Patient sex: F
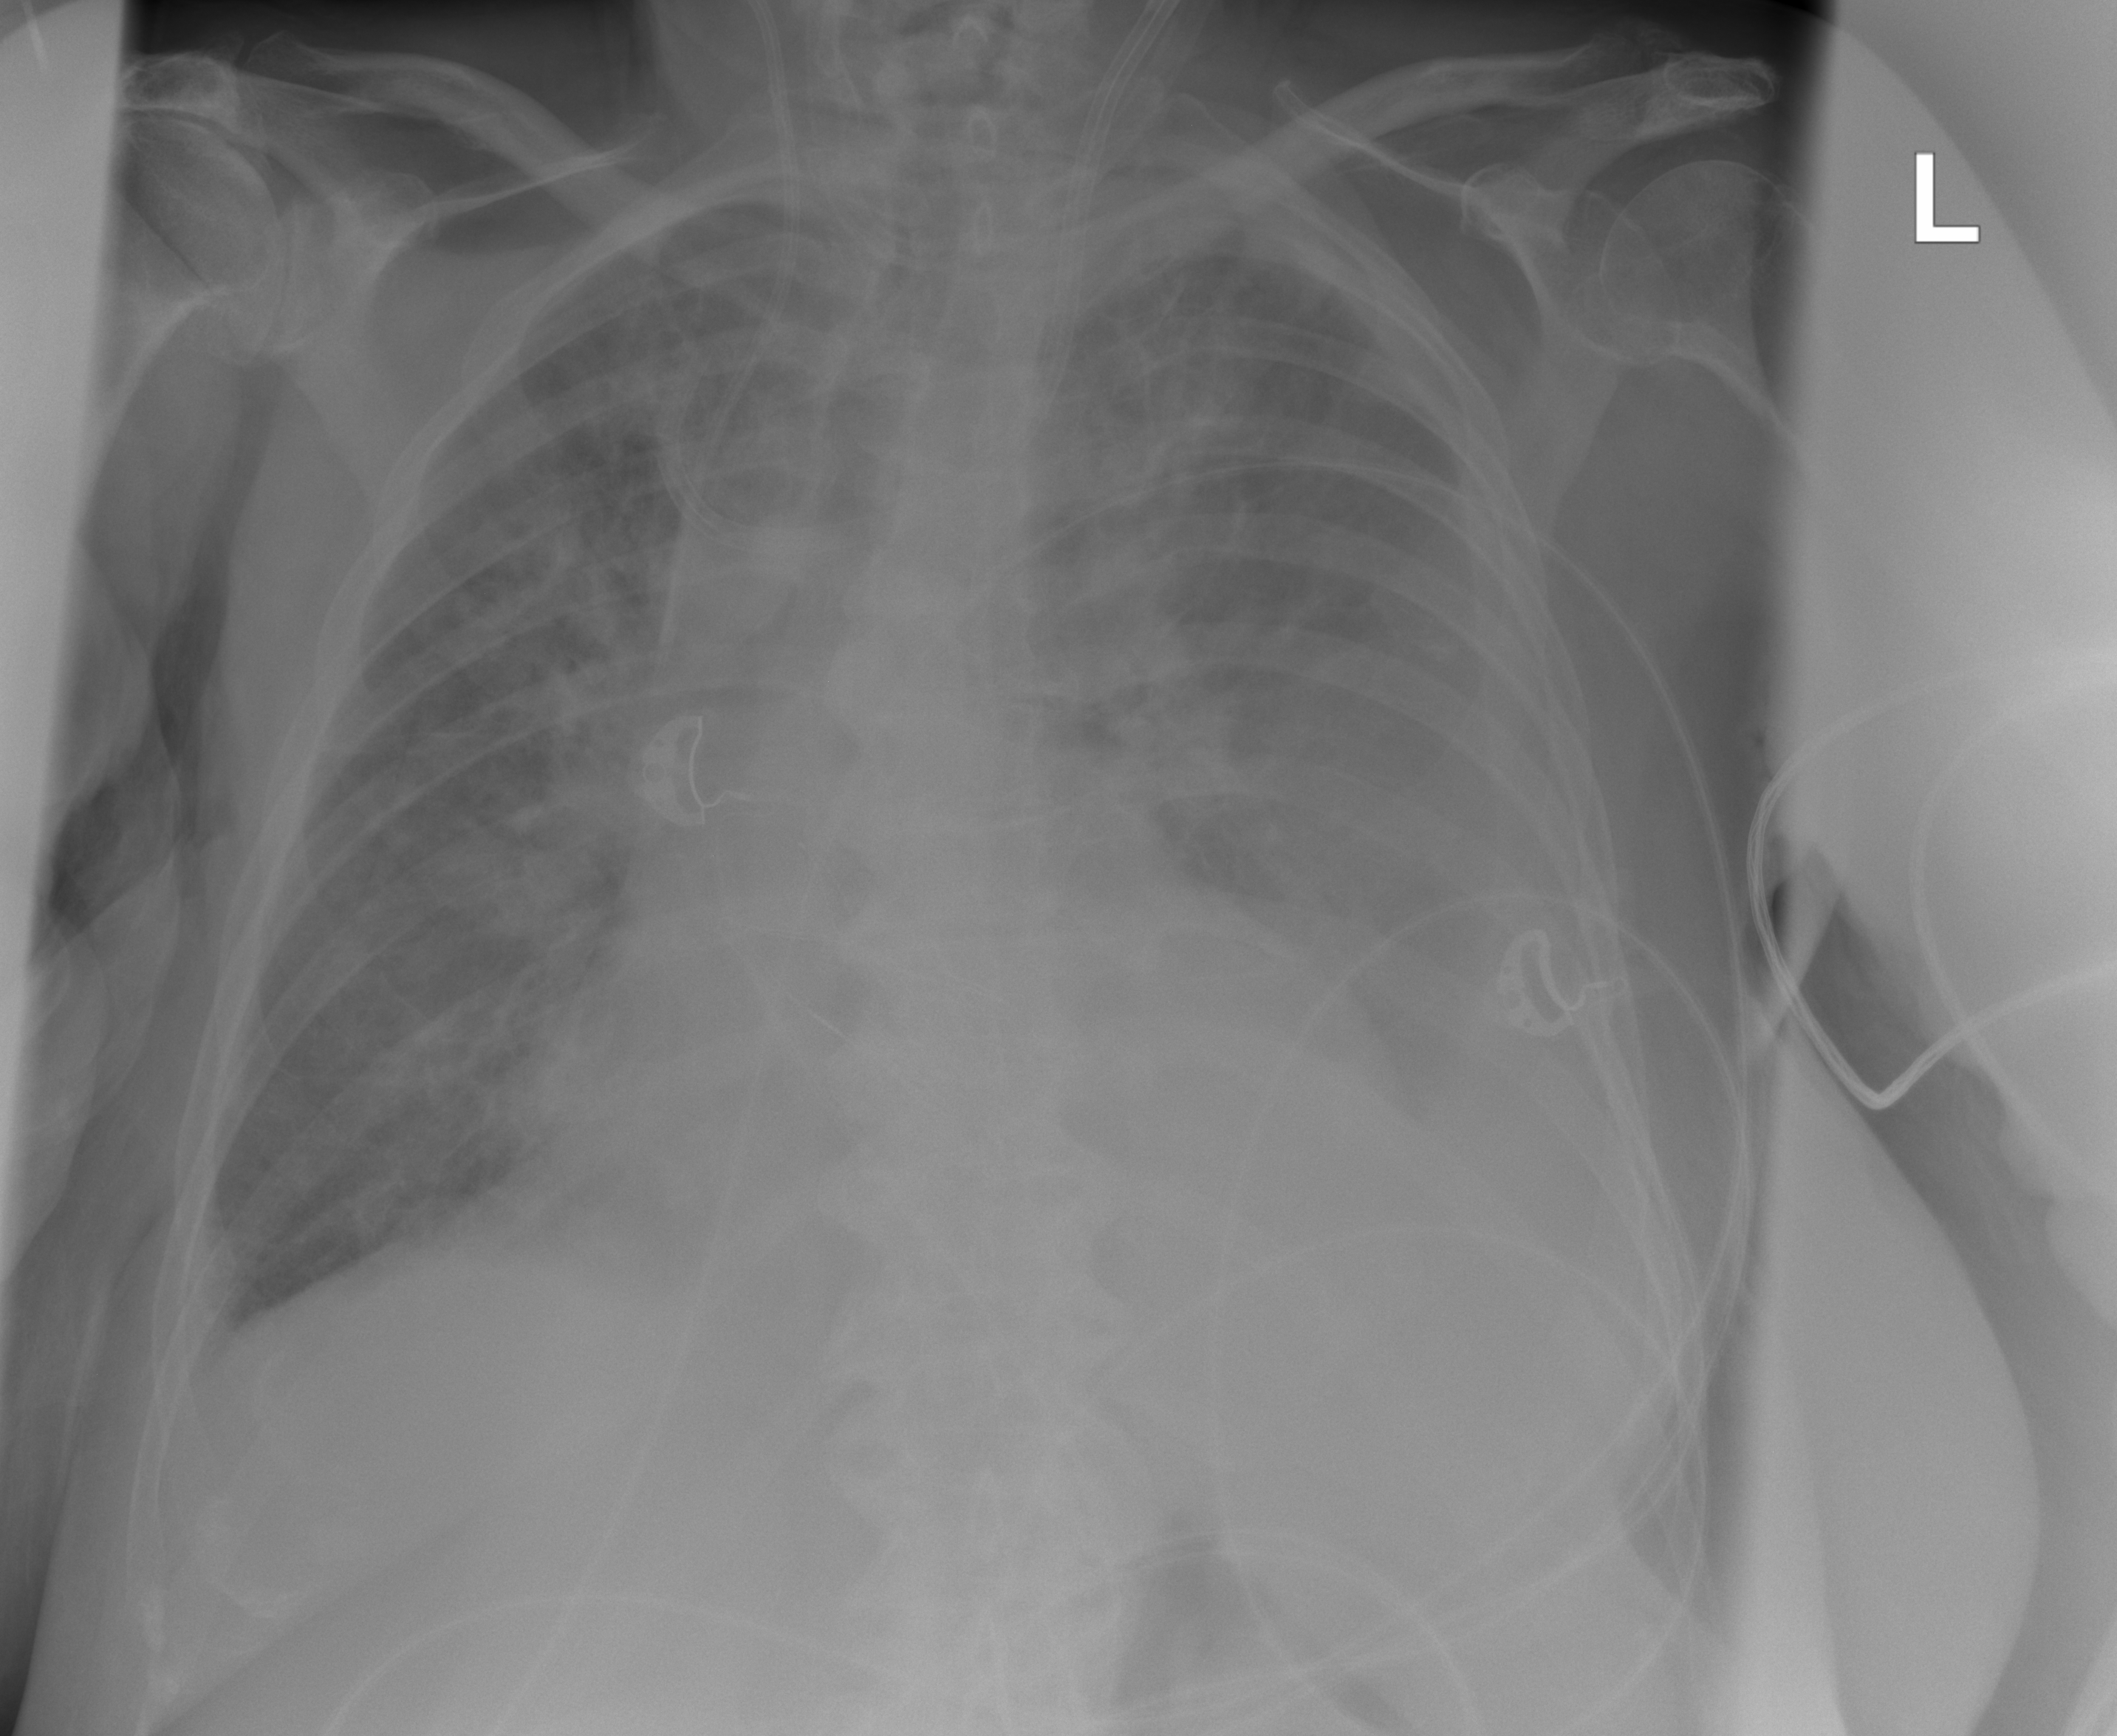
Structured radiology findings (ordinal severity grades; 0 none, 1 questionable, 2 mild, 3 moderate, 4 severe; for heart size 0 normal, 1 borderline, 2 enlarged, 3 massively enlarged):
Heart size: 1
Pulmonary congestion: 2
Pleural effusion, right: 2
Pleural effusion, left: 4
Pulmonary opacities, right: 2
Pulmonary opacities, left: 2
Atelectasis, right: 0
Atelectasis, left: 0